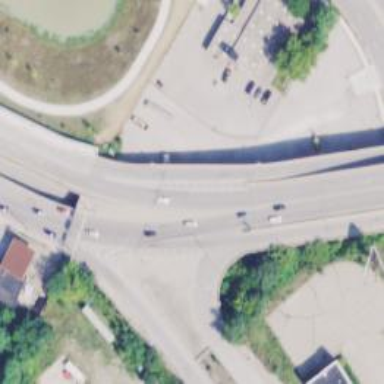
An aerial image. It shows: Viaduct bridge that serves as trunk link highway.